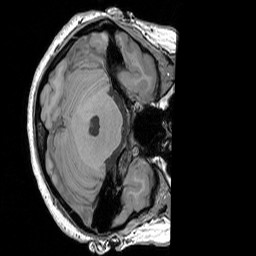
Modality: T1w
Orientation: axial
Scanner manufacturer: siemens
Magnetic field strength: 3 T
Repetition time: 1.83 s
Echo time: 0.00303 s